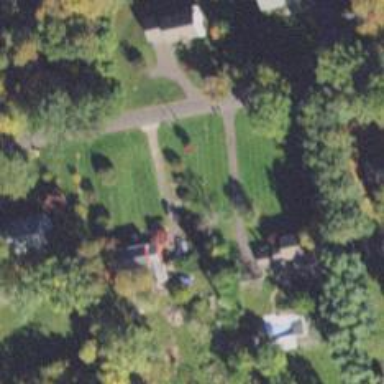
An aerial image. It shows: Residential driveway used as service road.